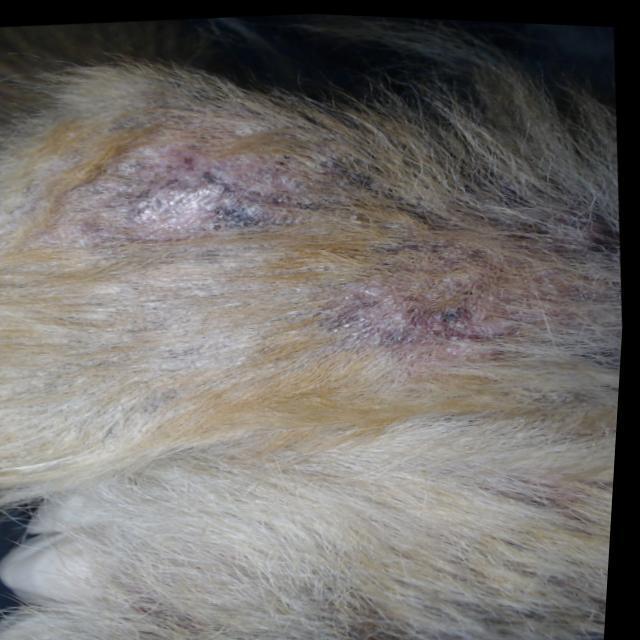
Canine demodicosis (Demodex mange) — caused by Demodex canis mites. Presents with alopecia, follicular papules, pustules, and comedones. Often localized on face and forelimbs.